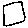
Label: square